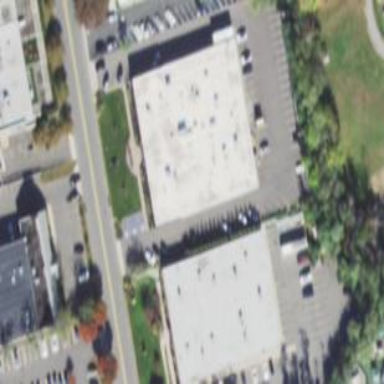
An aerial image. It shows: Commercial building.